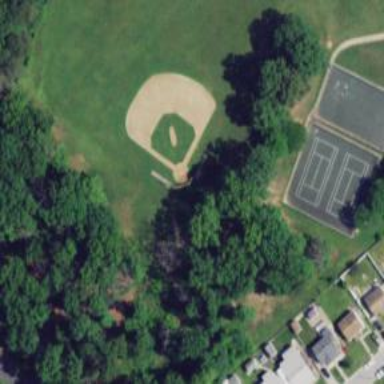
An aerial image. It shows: Baseball field.